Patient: sex F, age 67
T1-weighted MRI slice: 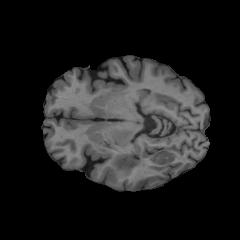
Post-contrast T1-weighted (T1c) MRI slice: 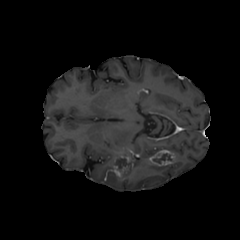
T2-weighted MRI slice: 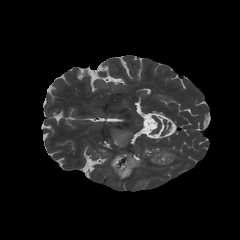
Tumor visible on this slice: yes
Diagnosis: Glioblastoma, IDH-wildtype
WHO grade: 4